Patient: sex F, age 63
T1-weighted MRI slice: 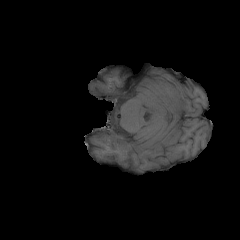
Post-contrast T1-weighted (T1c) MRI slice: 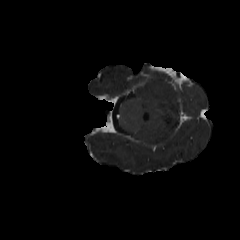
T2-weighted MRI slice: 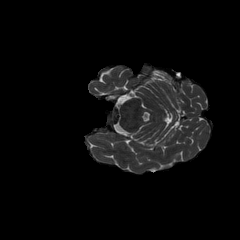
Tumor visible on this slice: no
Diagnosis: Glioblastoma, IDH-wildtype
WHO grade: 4